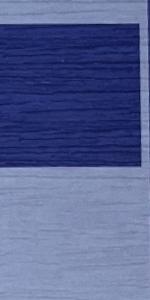
Label: Empty